Field crop: maize
Growth stage: 2
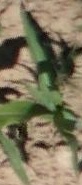
Species: maize